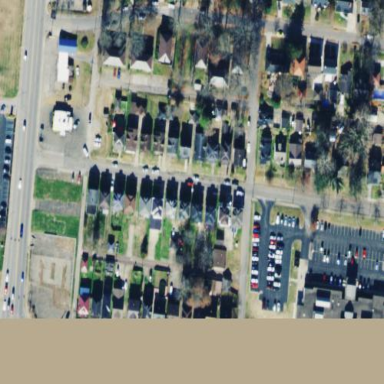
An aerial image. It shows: Sidewalk.